Question: Is there any way to disable sliding animation of the NavigationDrawer's icon? I mean the effect, when you click the icon or open the Drawer with slide gesture. (I still use the ActionBar at the moment)

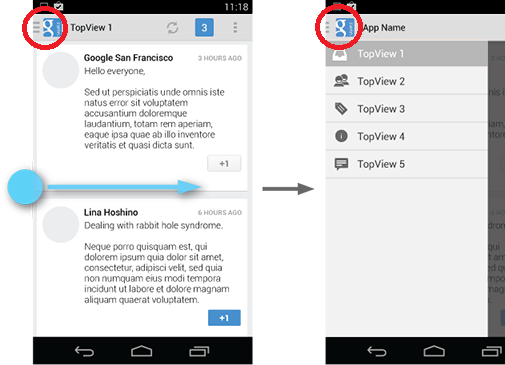
Answer: You need to override the 'onDrawerSlide' method of 'ActionBarDrawerToggle' and set the if the drawer is right drawer. So this would disable the animation of the navigation drawer image.
'''
@Override
public void onDrawerSlide(View drawerView, float slideOffset)
{
if(drawerView!=null && drawerView == rightDrawerListView){
super.onDrawerSlide(drawerView, 0);
}else{
super.onDrawerSlide(drawerView, slideOffset);
}
}
'''